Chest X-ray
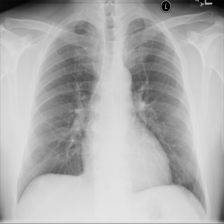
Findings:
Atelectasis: negative
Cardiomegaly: negative
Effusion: negative
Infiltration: negative
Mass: negative
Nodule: negative
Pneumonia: negative
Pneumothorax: negative
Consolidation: negative
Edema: negative
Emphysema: negative
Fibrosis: negative
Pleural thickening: negative
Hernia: negative